Question: I tried the example:CreateVisualSignature2.java,but it didn't work. Why can't my picture be displayed, but can click on the area where the picture is displayed, and the picture information can also be displayed after clicking, but the picture cannot be seen.
'''
PDDocument doc = new PDDocument();
PDPage page = new PDPage(srcDoc.getPage(pageNum).getMediaBox());
doc.addPage(page);
PDAcroForm acroForm = new PDAcroForm(doc);
doc.getDocumentCatalog().setAcroForm(acroForm);
PDSignatureField signatureField = new PDSignatureField(acroForm);
PDAnnotationWidget widget = signatureField.getWidgets().get(0);
signatureField.setValue(signature);
List<PDField> acroFormFields = acroForm.getFields();
acroForm.setSignaturesExist(true);
acroForm.setAppendOnly(true);
acroForm.getCOSObject().setDirect(true);
acroFormFields.add(signatureField);
widget.setRectangle(rect);
widget.setPage(page);
page.getAnnotations().add(widget);
PDFormXObject form = new PDFormXObject(doc);
PDResources res = new PDResources();
PDRectangle bbox = new PDRectangle(rect.getWidth(), rect.getHeight());
form.setResources(res);
form.setFormType(1);
form.setBBox(bbox);
COSArray procSet = new COSArray();
procSet.add(COSName.getPDFName("PDF"));
procSet.add(COSName.getPDFName("Text"));
procSet.add(COSName.getPDFName("ImageB"));
procSet.add(COSName.getPDFName("ImageC"));
procSet.add(COSName.getPDFName("ImageI"));
res.getCOSObject().setItem(COSName.PROC_SET,procSet);
PDFormXObject frm = new PDFormXObject(doc);
PDResources res1 = new PDResources();
res.put(COSName.getPDFName("FRM"),frm);
frm.setResources(res1);
frm.setFormType(1);
frm.setBBox(bbox);
PDExtendedGraphicsState extGState = new PDExtendedGraphicsState();
extGState.setAlphaSourceFlag(false);
extGState.setBlendMode(BlendMode.DARKEN);
extGState.setNonStrokingAlphaConstant(1.0f);
extGState.setStrokingOverprintControl(true);
res1.put(COSName.getPDFName("Ext"),extGState);
res1.getCOSObject().setItem(COSName.PROC_SET,procSet);
ByteArrayOutputStream bao = new ByteArrayOutputStream();
ImageIO.write(image,"png", bao);
bao.flush();
byte[] imageByte = bao.toByteArray();
bao.close();
PDImageXObject ximage = PDImageXObject.createFromByteArray(doc, imageByte, null);
COSDictionary images = new COSDictionary();
images.setItem("Sign0",ximage);
res1.getCOSObject().setItem(COSName.XOBJECT,images);
PDAppearanceDictionary appearance = new PDAppearanceDictionary();
appearance.getCOSObject().setDirect(true);
PDAppearanceStream appearanceStream = new PDAppearanceStream(form.getCOSObject());
appearance.setNormalAppearance(appearanceStream);
widget.setAppearance(appearance);
PDAppearanceStream pdAppearanceStream = new PDAppearanceStream(frm.getCOSObject());
PDPageContentStream contentStream = new PDPageContentStream(doc, pdAppearanceStream);
contentStream.drawImage(ximage,0, 0,rect.getWidth(),rect.getHeight());
contentStream.close();
ByteArrayOutputStream baos = new ByteArrayOutputStream();
doc.save(baos);
doc.close();
return new ByteArrayInputStream(baos.toByteArray()
'''

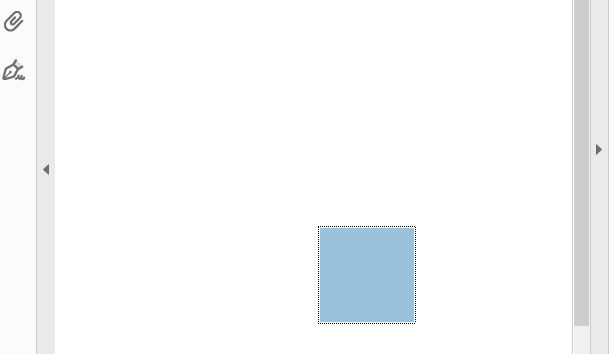
Answer: Add code:
'''
PDAppearanceStream pdStream = new PDAppearanceStream(form.getCOSObject());
PDPageContentStream cStream = new PDPageContentStream(doc, pdStream);
cStream.drawForm(frm);
cStream.close();
'''
Thank you very much Tilman Hausherr.